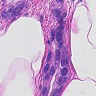
Metastatic tissue present: yes